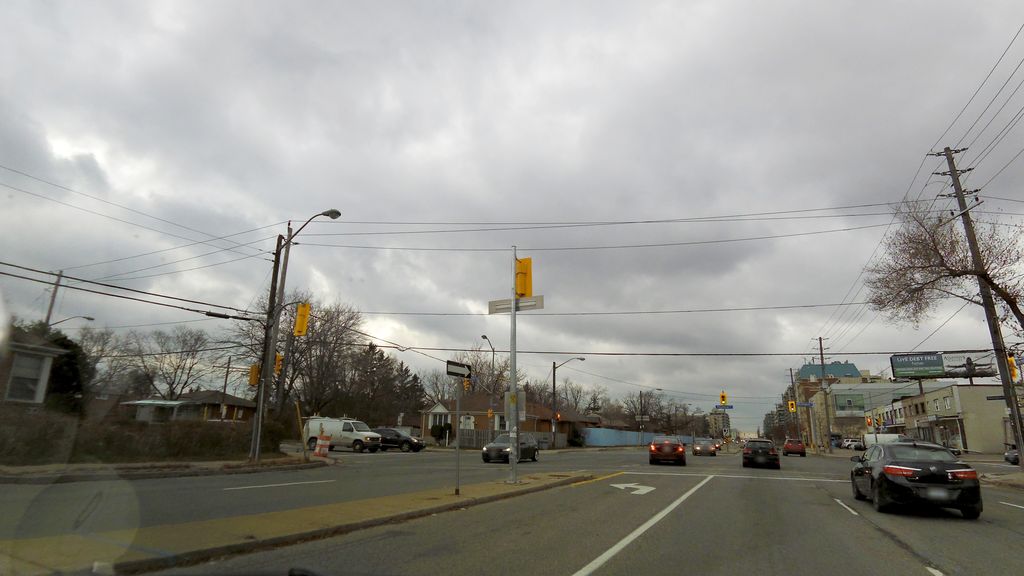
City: toronto